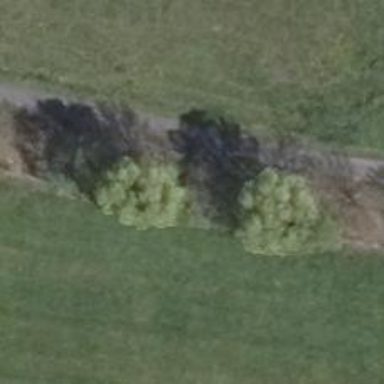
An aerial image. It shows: Row of deciduous broadleaved trees.